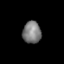
Tissue: lung
Cell type: Others
Senescence score: 0.2208
Nuclear area (px): 398
Mean DAPI intensity: 124.023